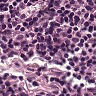
Metastatic tissue present: no